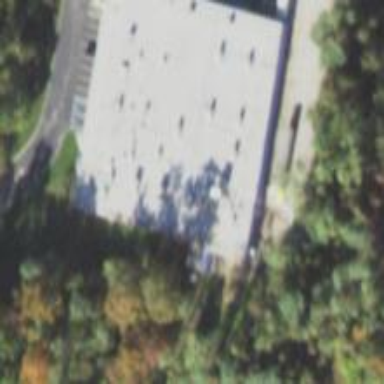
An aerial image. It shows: Commercial building.